Field crop: tomato
Growth stage: 1
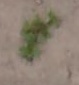
Species: portulaca